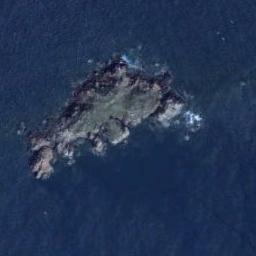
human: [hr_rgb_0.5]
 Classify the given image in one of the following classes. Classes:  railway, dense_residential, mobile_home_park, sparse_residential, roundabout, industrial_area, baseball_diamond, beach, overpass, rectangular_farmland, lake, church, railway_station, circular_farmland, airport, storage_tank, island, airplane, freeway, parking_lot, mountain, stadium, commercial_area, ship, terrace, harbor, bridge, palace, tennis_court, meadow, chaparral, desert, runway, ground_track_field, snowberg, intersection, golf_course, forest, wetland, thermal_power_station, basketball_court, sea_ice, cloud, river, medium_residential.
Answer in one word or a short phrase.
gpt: island